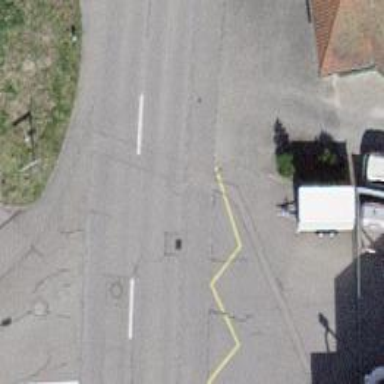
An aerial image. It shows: Public transport stop position.